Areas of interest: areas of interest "Used Car Trading"
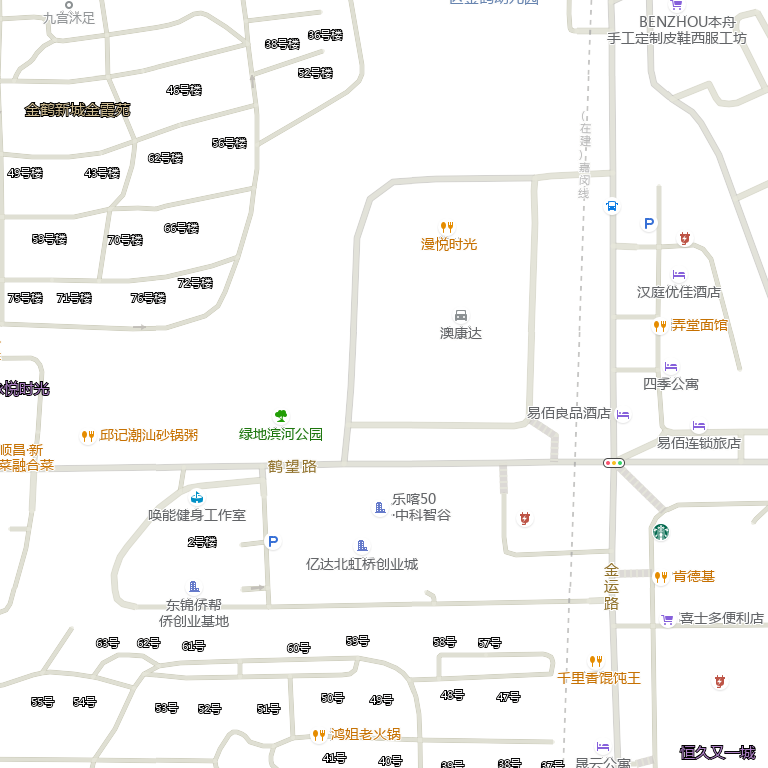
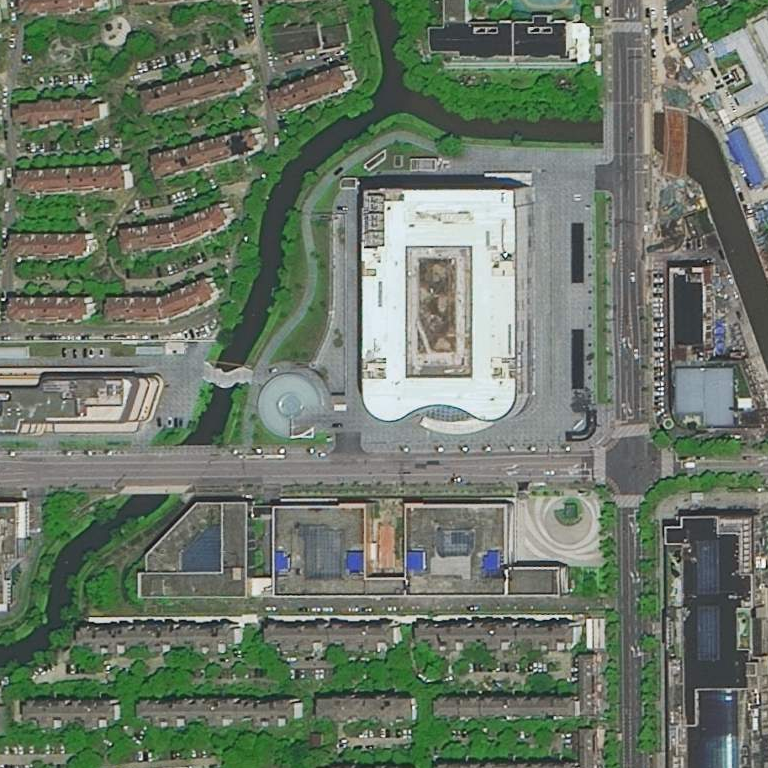